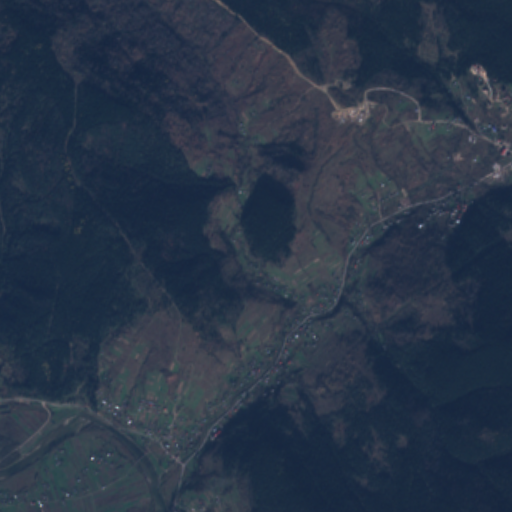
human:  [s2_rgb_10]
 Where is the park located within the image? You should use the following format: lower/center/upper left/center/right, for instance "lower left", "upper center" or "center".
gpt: The park is located in the lower left of the image.
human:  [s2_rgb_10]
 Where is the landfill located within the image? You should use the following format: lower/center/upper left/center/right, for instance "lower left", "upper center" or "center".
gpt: There is no landfill in the image.